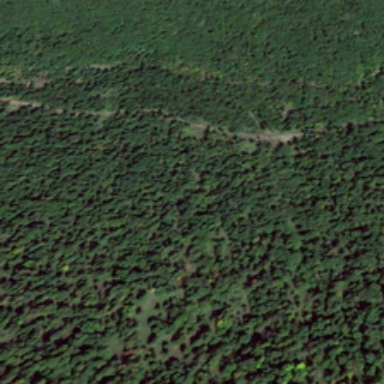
Many green trees are in a piece of forest .